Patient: sex M, age 45
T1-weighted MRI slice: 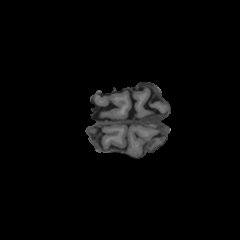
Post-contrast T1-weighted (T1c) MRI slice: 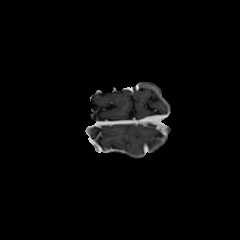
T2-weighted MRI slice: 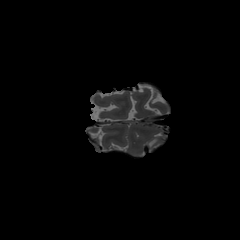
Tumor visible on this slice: yes
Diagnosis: Astrocytoma, IDH-wildtype
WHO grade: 2